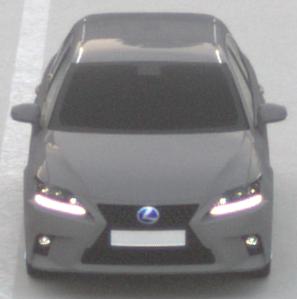
Make: Lexus
Model: CT 200h
Detailed model: CT (A10)
Model produced from: 2014/03
Model produced until: 2017/10
Doors: 5
Color: gray
Road condition: dry road
Daytime: sunrise or sunset
Contrast: low contrast